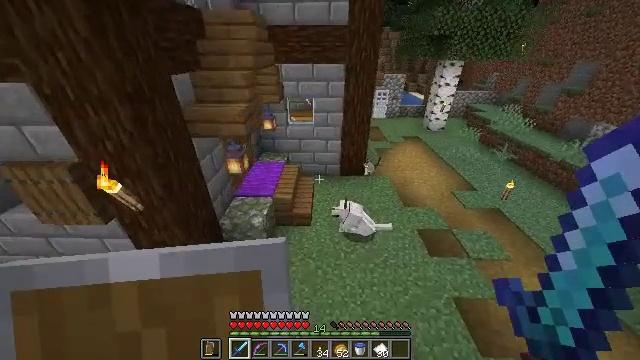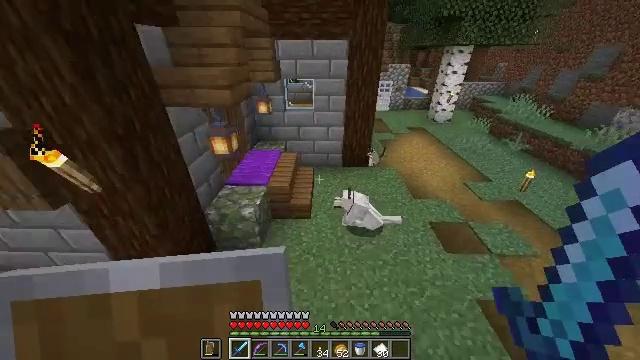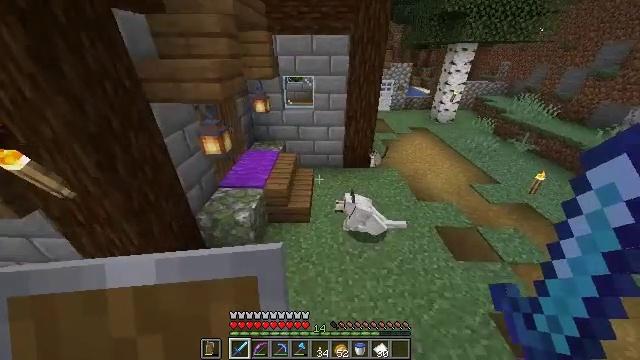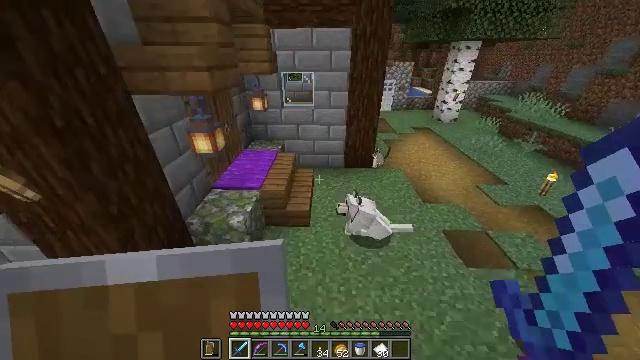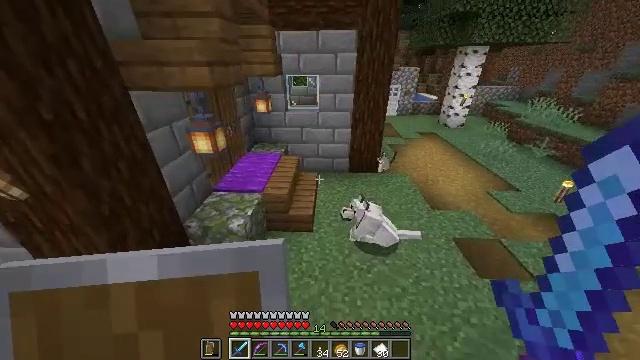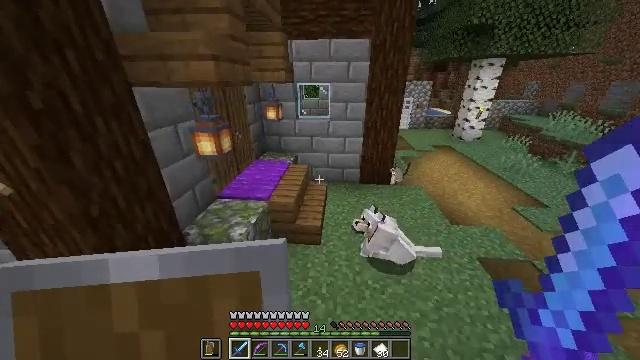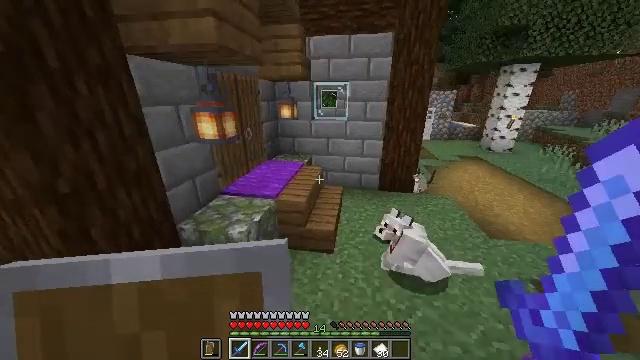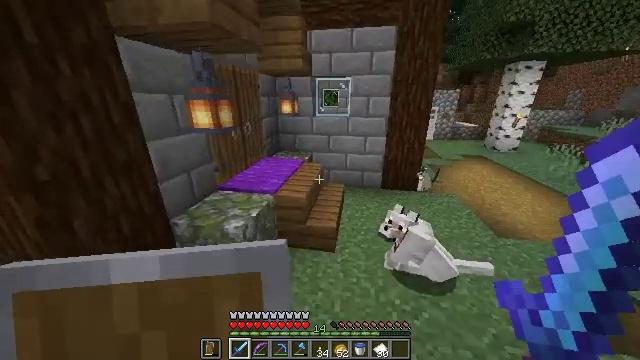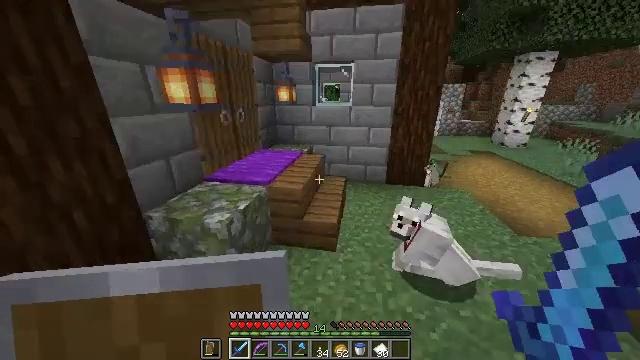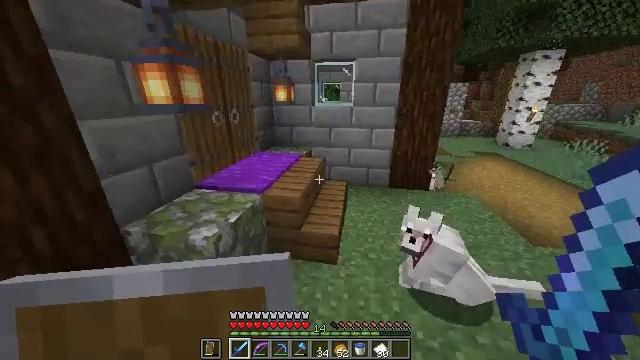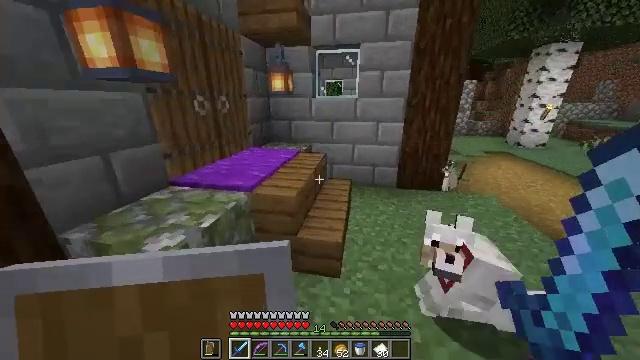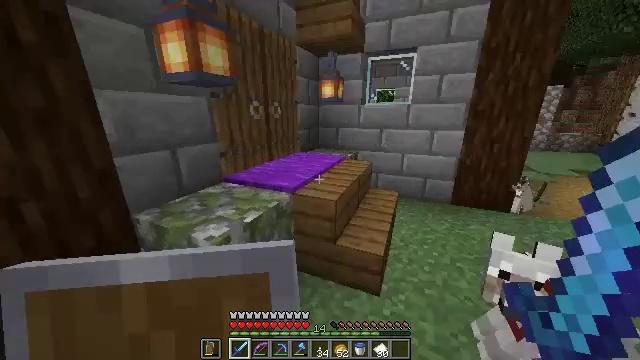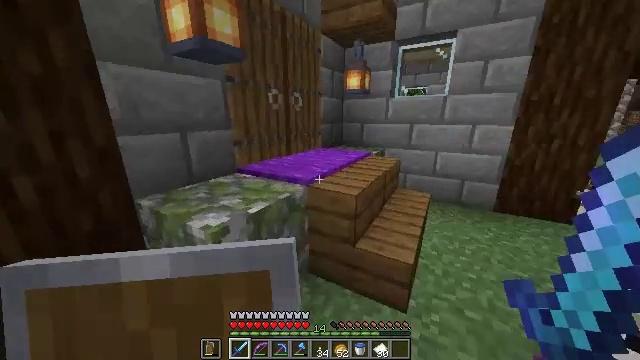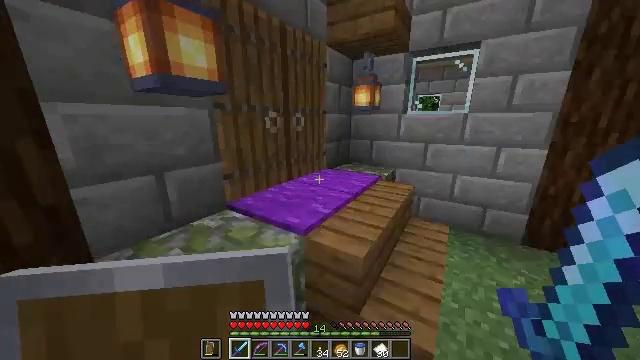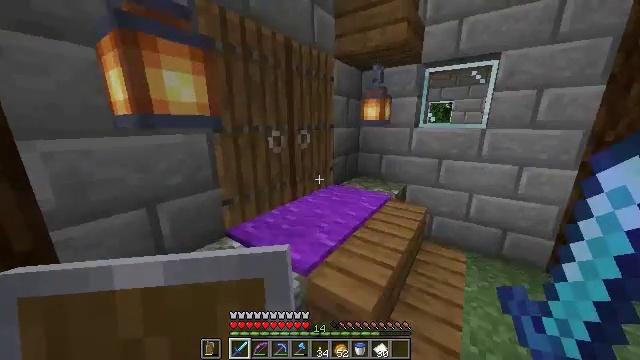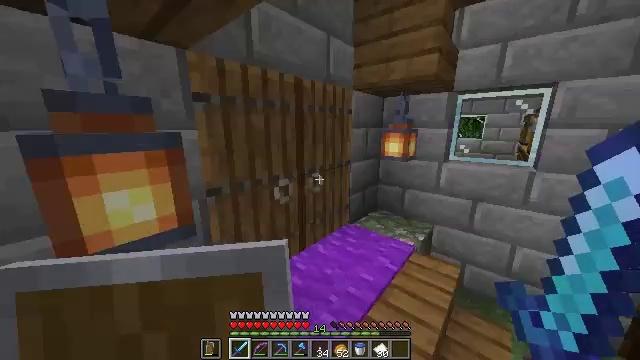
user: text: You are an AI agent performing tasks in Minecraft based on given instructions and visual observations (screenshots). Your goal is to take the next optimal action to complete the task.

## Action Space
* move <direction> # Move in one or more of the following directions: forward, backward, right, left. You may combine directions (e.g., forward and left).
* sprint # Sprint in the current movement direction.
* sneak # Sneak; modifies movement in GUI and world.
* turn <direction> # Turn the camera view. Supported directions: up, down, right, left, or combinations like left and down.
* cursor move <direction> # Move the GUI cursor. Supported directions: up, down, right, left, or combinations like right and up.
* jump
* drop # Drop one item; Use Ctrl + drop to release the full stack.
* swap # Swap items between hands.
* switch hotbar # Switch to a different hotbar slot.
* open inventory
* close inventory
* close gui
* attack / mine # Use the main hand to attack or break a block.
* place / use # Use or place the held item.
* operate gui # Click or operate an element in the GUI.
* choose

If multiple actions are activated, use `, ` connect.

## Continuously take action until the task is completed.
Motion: motion action
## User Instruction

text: Open your crafting interface and create a cauldron.
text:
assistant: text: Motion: move forward
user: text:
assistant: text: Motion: move forward
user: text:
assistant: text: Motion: move forward
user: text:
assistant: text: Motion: move forward, turn left and up
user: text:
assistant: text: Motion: move forward, turn left and up
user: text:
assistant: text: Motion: move forward, turn left and up
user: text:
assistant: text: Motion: move forward
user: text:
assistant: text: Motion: move forward
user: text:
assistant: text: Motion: move forward
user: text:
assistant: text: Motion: move forward
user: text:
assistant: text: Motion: move forward, turn left and up
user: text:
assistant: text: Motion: move forward, turn left and up, jump
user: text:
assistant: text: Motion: move forward, turn left, jump
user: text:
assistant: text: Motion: move forward, turn left, jump
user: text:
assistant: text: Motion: move forward, turn left and up
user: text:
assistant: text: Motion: move forward, turn left
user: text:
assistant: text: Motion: move forward, turn left
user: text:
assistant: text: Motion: move forward, use / place
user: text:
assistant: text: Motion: move forward, turn left, use / place
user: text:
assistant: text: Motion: move forward
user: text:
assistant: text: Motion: move forward, turn left
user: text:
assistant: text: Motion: move forward, turn left and down
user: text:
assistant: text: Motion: move forward, turn left
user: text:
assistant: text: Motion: move forward, turn left
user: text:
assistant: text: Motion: move forward, turn left and up
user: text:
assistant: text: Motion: move forward, turn left and up
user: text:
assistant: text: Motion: move forward, turn left
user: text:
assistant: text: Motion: move forward, turn left and up
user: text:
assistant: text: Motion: move forward
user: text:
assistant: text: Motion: move forward and move left, turn right and up